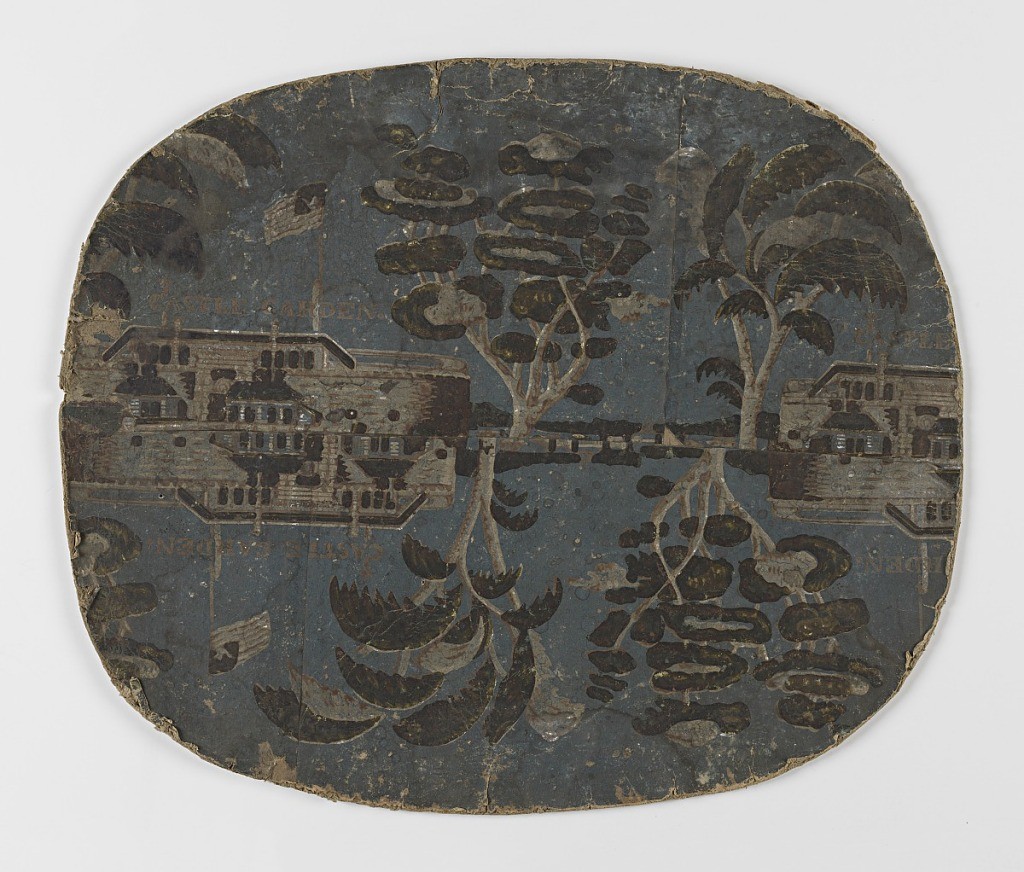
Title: Bandbox lid fragment
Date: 1830–50
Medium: Block printed paper on pasteboard support
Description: Two strips of paper have been joined together, so that the bottom edges are face to face. Scene is a view of Castle Garden.